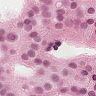
Metastatic tissue present: yes